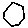
Label: hexagon